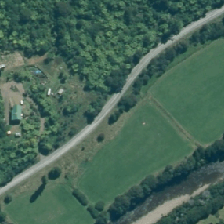
Land cover: high_producing_grassland